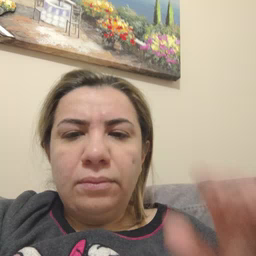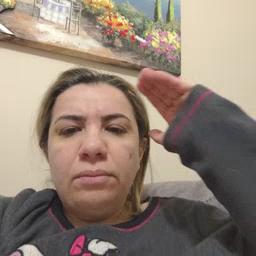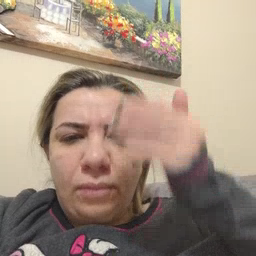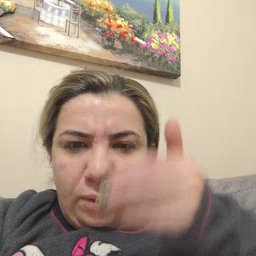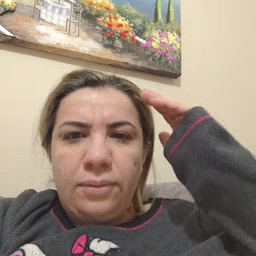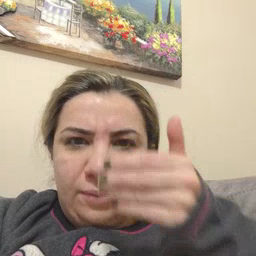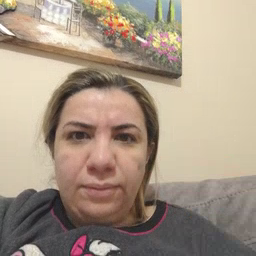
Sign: sleepy